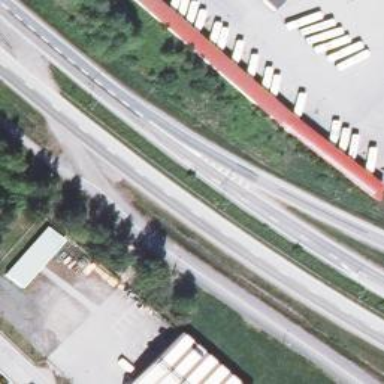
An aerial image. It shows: Trunk highway.